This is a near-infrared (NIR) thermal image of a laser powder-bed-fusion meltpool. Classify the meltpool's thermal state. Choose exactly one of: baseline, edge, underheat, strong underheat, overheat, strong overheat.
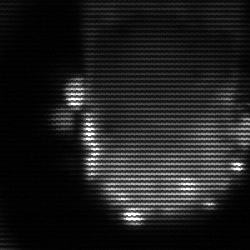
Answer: baseline